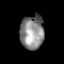
Tissue: skin
Cell type: Epithelial cells
Senescence score: 0.2595
Nuclear area (px): 789
Mean DAPI intensity: 137.67